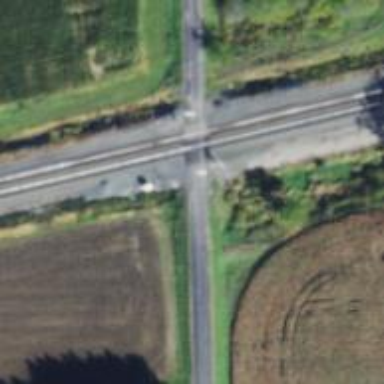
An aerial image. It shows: Railway level crossing.